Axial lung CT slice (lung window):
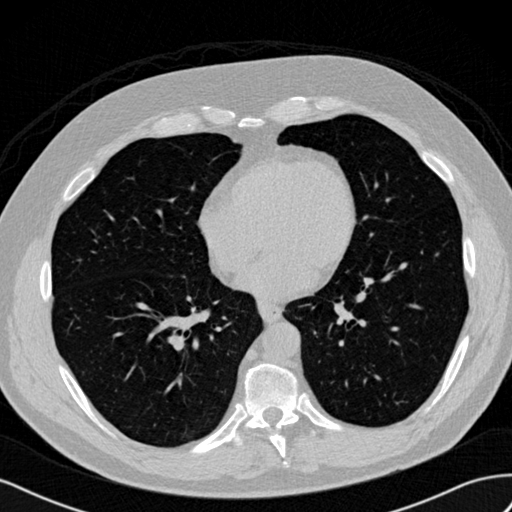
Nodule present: no